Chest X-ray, AP view. Patient: 26 years old, sex F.
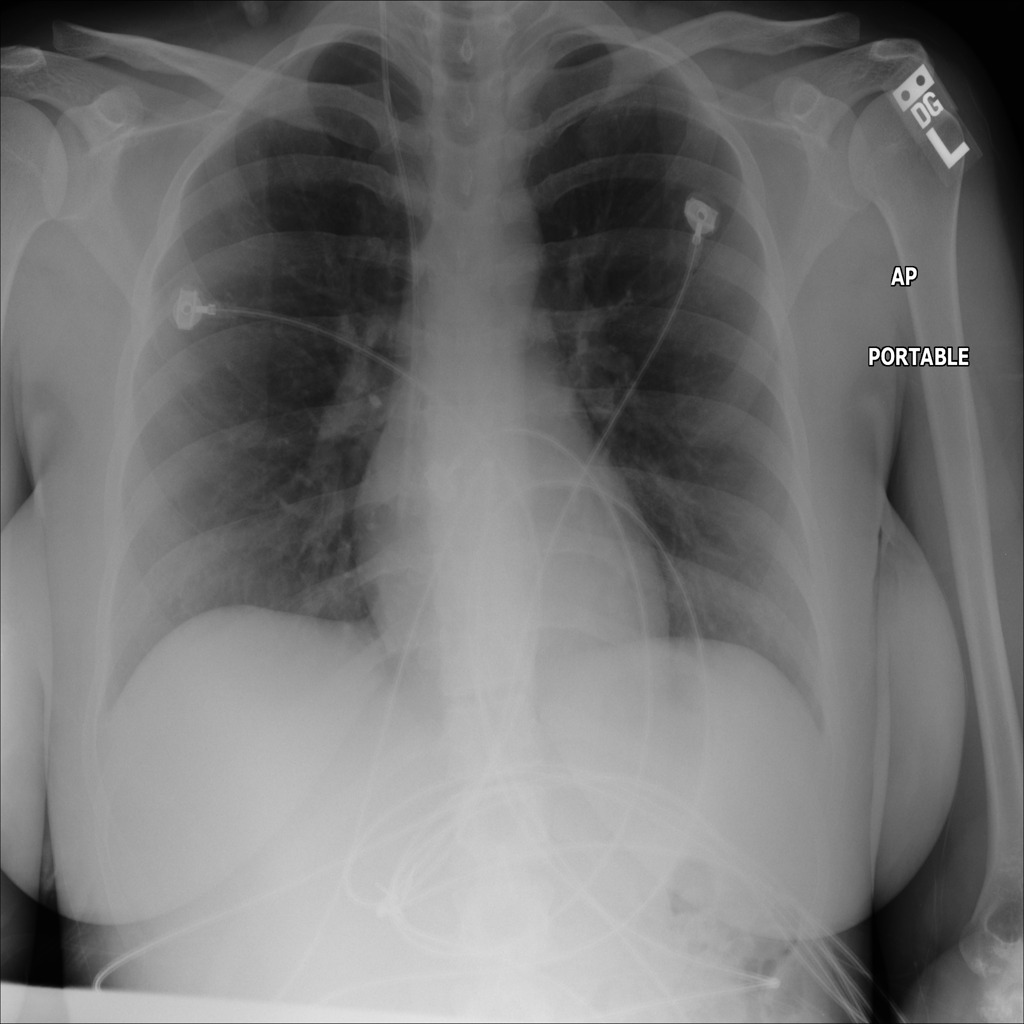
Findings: No Finding